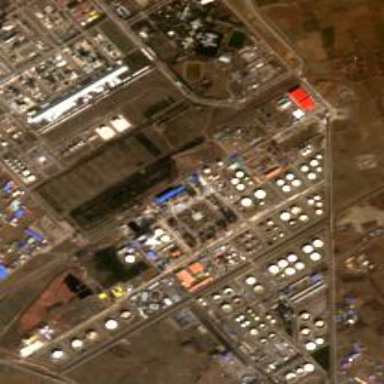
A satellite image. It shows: Industrial area with refinery.